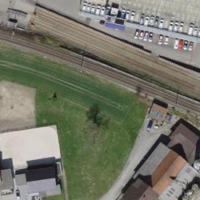
EUNIS habitat code: 54
Species observed at this site:
Portulaca oleracea